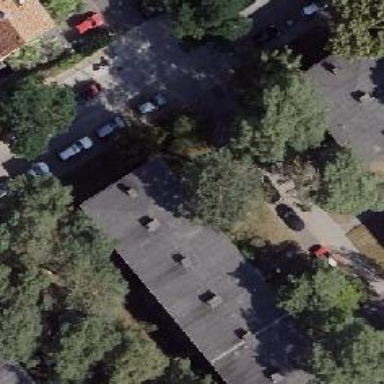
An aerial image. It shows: Building with apartments and flat roof.